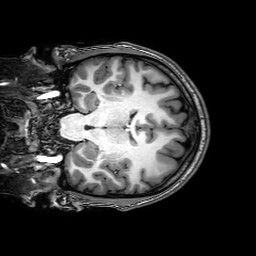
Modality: T1w
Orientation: coronal
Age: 21
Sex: male
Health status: healthy
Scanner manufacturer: philips
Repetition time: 0.008237 s
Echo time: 0.0038 s